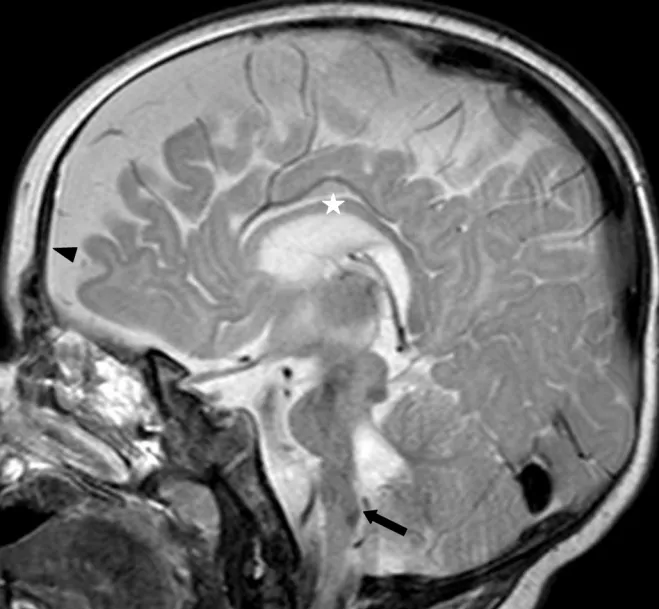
Sagittal magnetic resonance imaging scan of patient 4 at the age of 6 months. The frontal lobes are hypoplastic (arrowhead). The corpus callosum is thinned (star) and the brainstem is flattened (arrow).
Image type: radiology (mri)